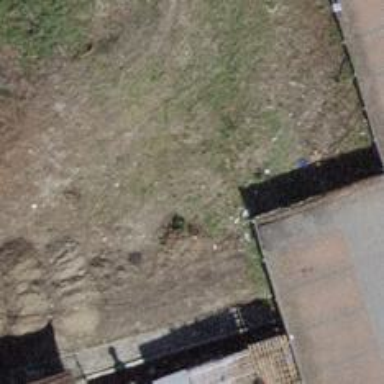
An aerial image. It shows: Fence.